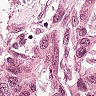
Metastatic tissue present: yes